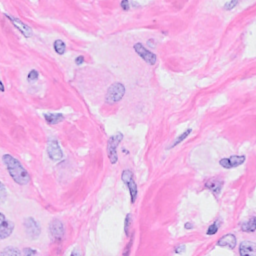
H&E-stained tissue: Breast